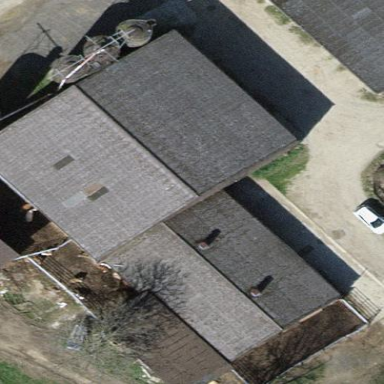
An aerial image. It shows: Gabled roof on farm auxiliary building.